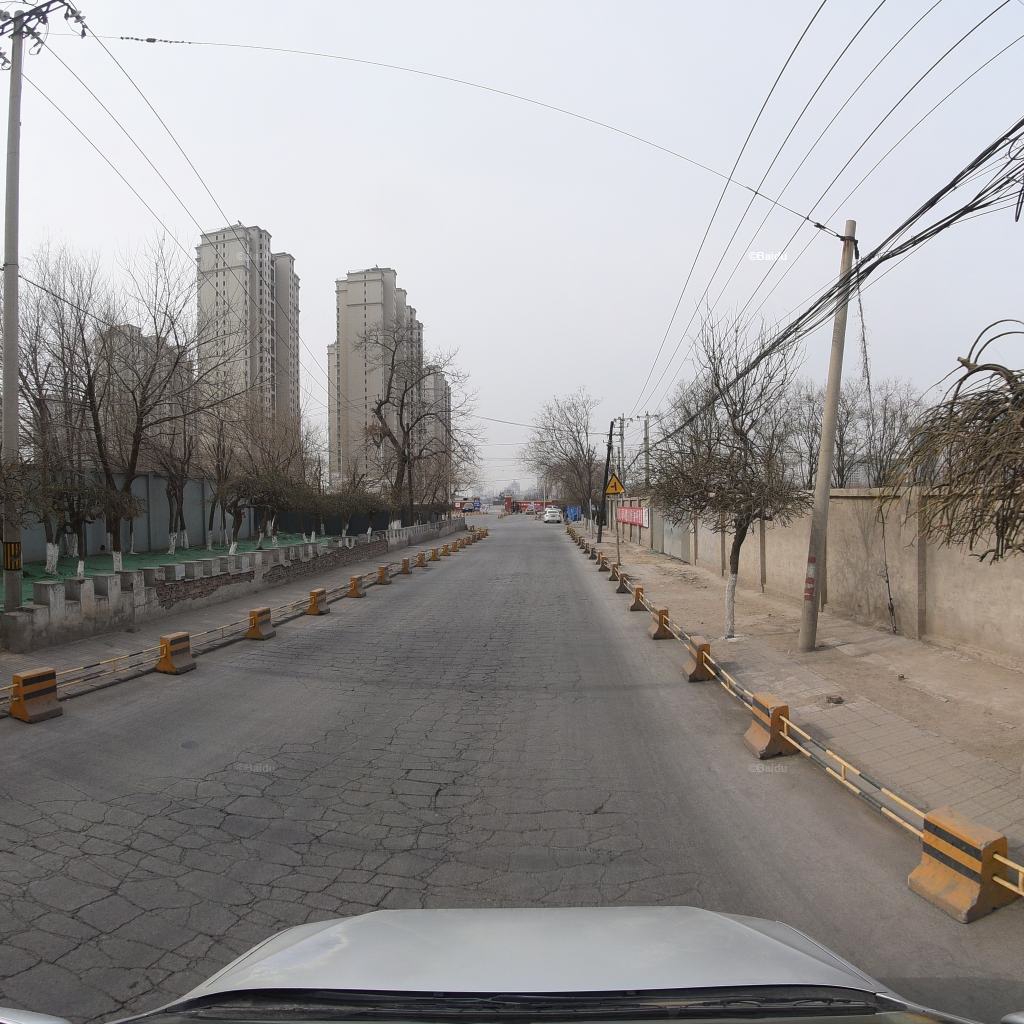
Region: Fengtai
Road damage annotations: alligator crack